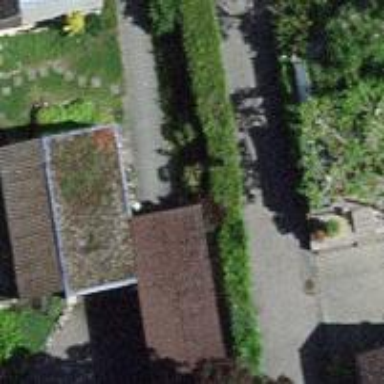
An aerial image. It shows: Garage building.